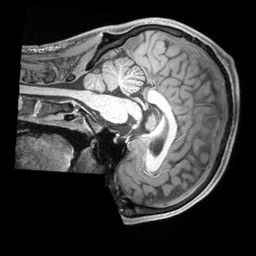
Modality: T1w
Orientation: sagittal
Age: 23
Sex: male
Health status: ill
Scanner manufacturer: siemens
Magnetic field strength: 3 T
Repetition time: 2.2 s
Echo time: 0.00218 s